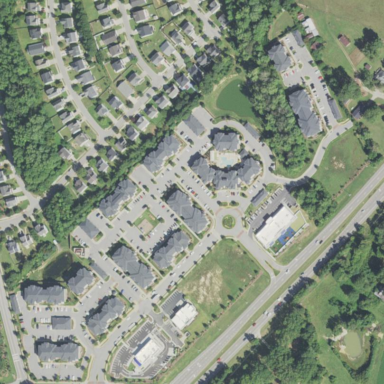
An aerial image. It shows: Neighbourhood consisting of residential apartments.